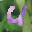
Label: 4